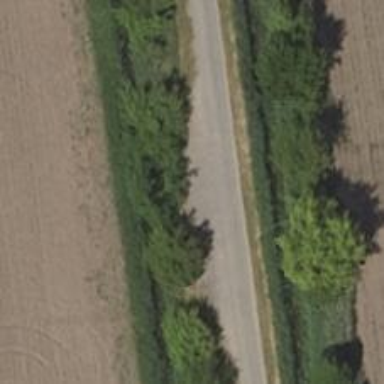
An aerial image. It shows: Passing place on the road.